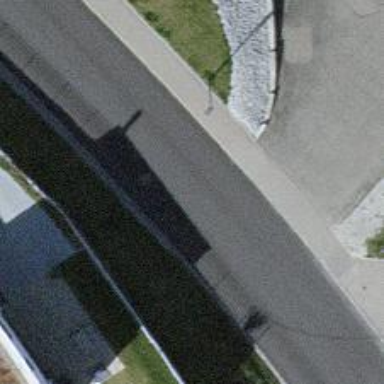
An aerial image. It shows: Uncontrolled zebra crossing on the road.